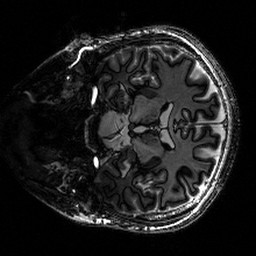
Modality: MP2RAGE
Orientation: coronal
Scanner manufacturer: siemens
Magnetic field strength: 6.98 T
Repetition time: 4.73 s
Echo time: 0.00191 s